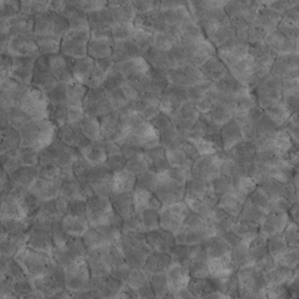
Label: non_frost